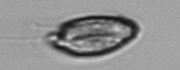
Label: Katodinium_or_Torodinium